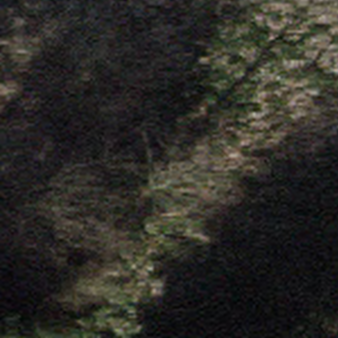
Label: other